Field crop: maize
Growth stage: 2
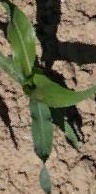
Species: maize